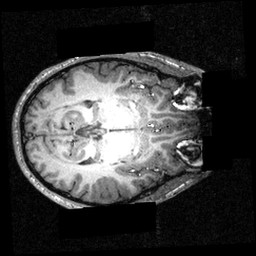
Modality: T1w
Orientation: axial
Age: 24
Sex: male
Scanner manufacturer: siemens
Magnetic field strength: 3.951 T
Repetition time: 1.5 s
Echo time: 0.00335 s